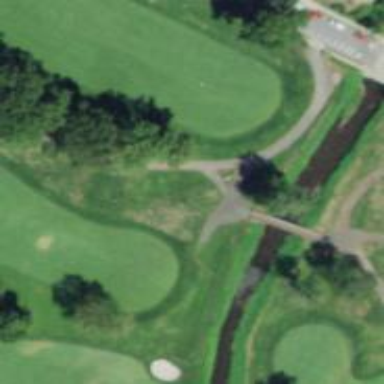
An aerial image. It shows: Path for both road and golf.